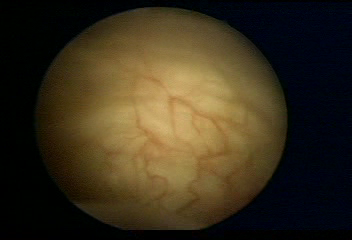
Modality: WLC
Class: Normal mucosa
Bladder cancer association: No